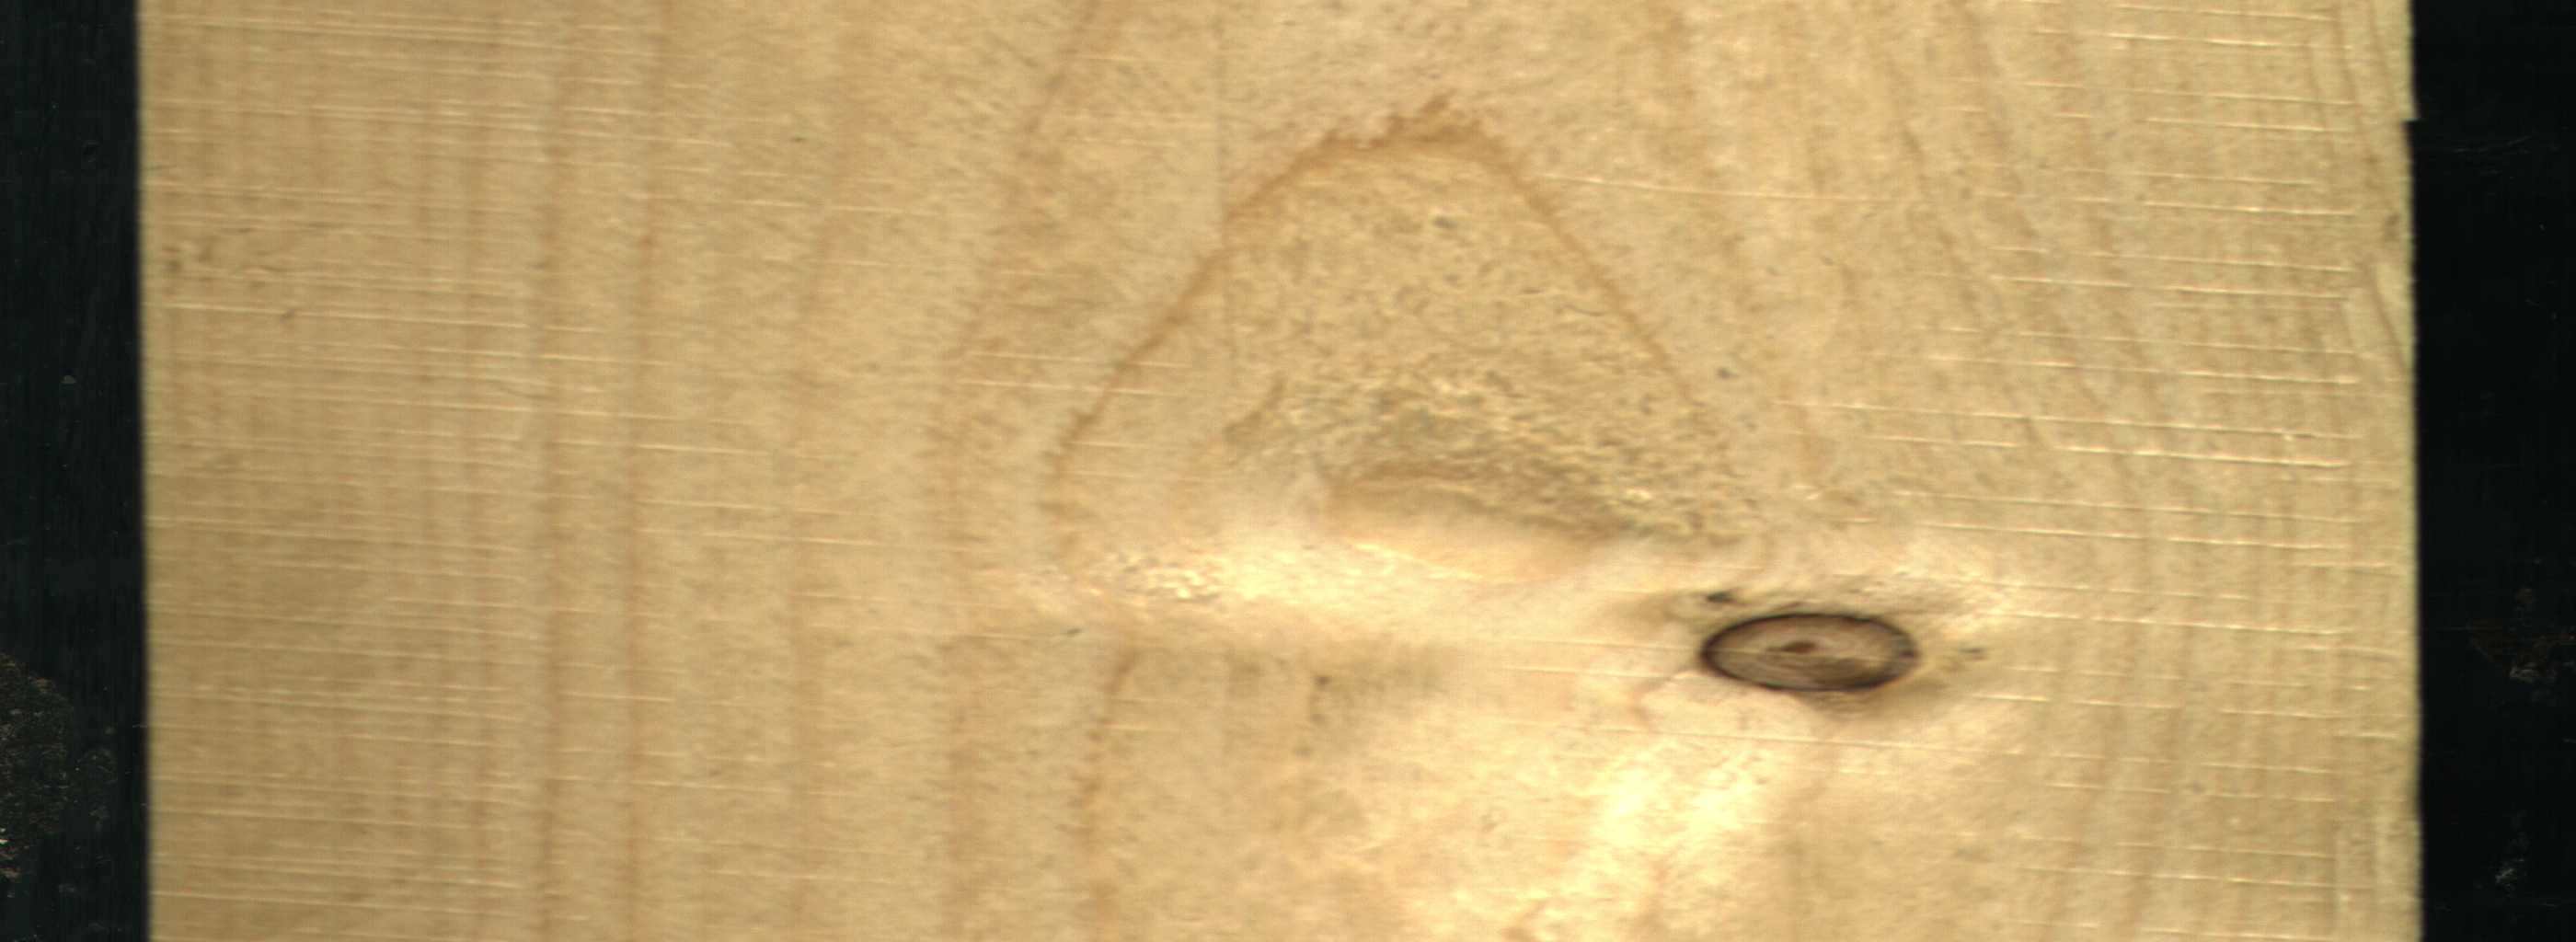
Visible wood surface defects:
Dead_Knot